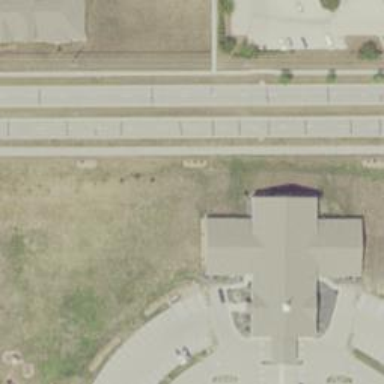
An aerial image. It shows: Building serving as place of worship.